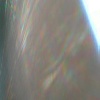
Label: sunburn